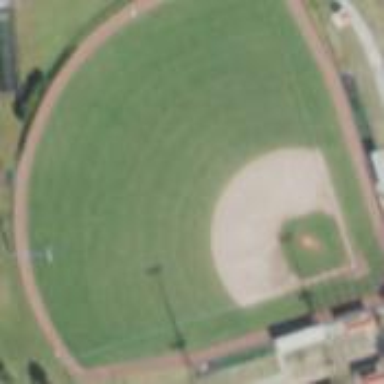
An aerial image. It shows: Baseball pitch for leisure and sports activities.